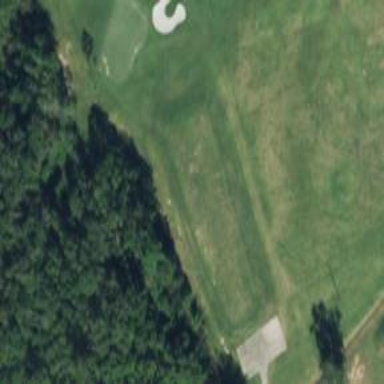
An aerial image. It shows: Grassy area designated as driving range for golf.